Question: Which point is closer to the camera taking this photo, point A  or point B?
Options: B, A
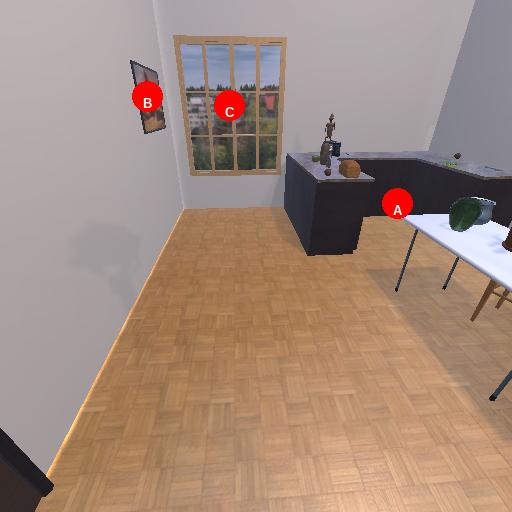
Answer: B